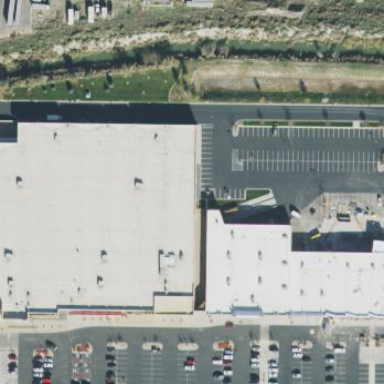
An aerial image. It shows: Retail building that houses department store.